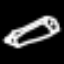
Label: pencil